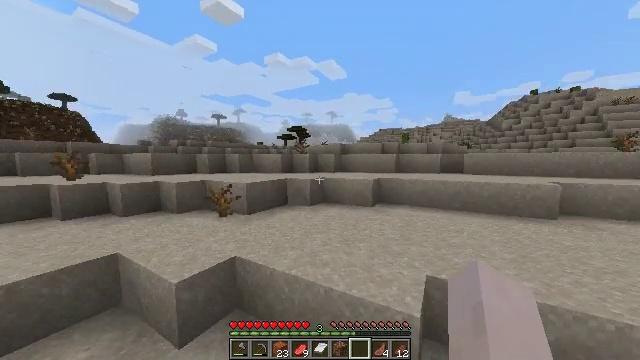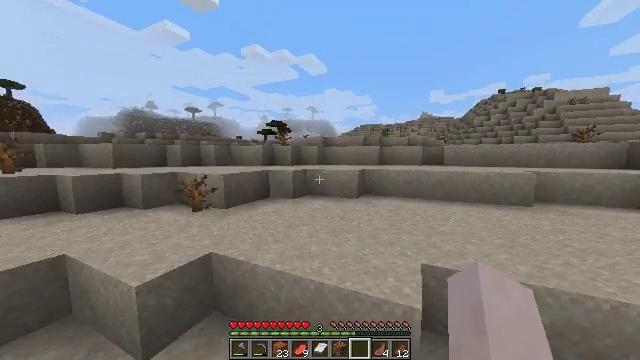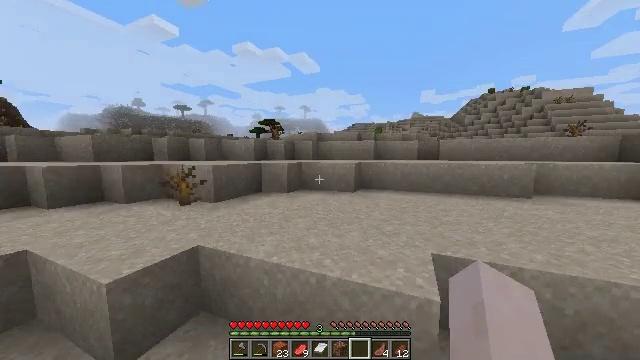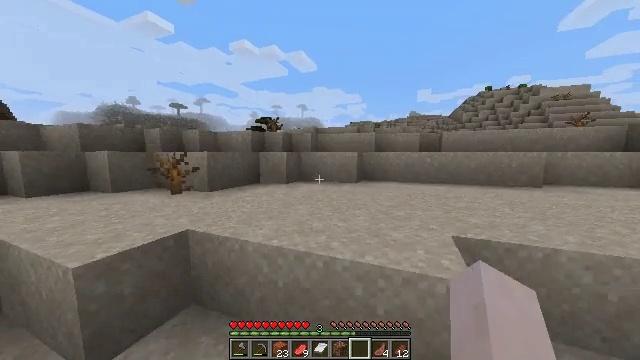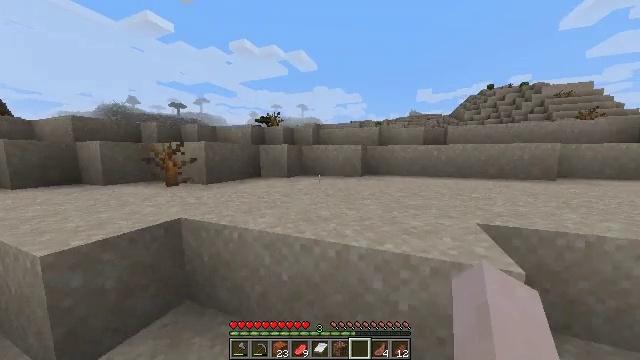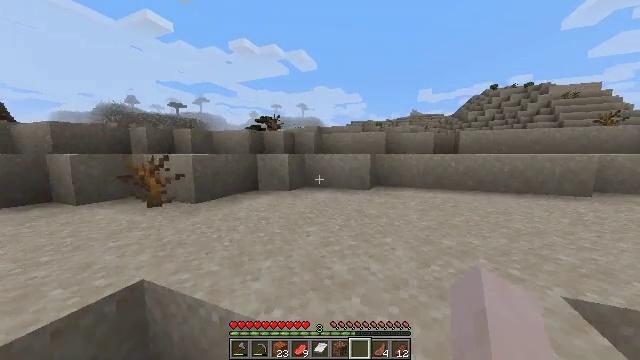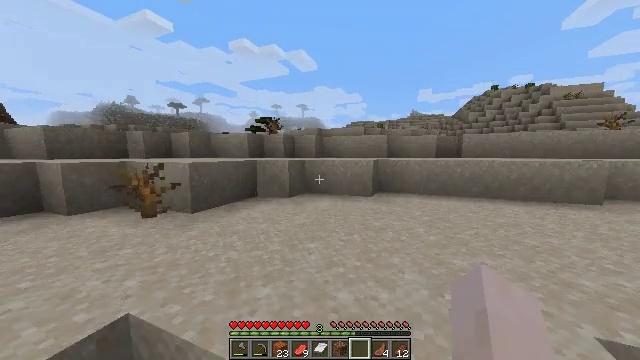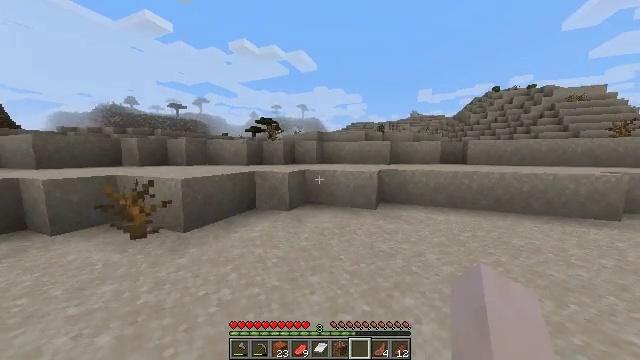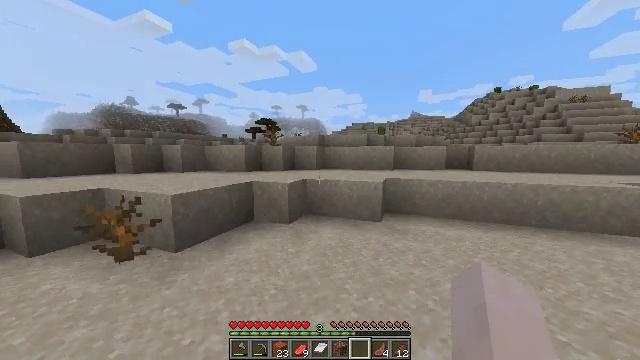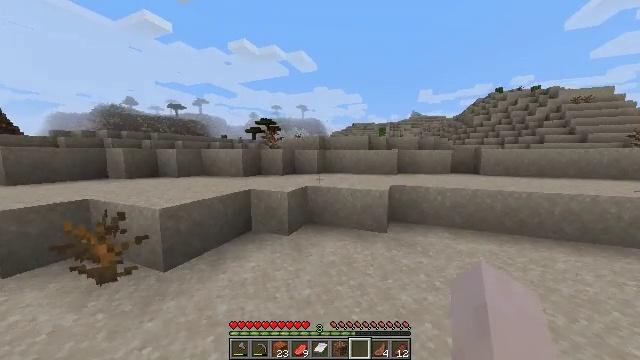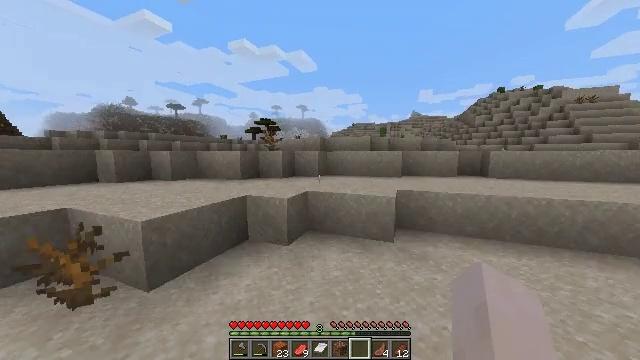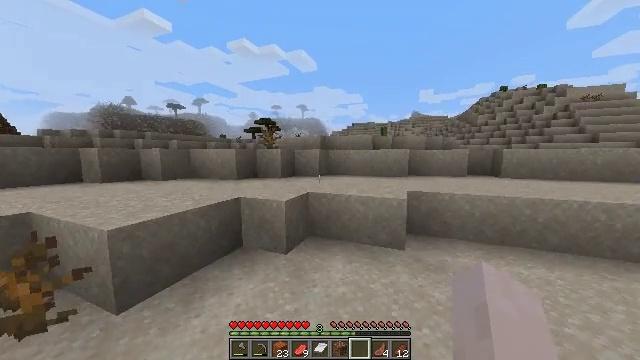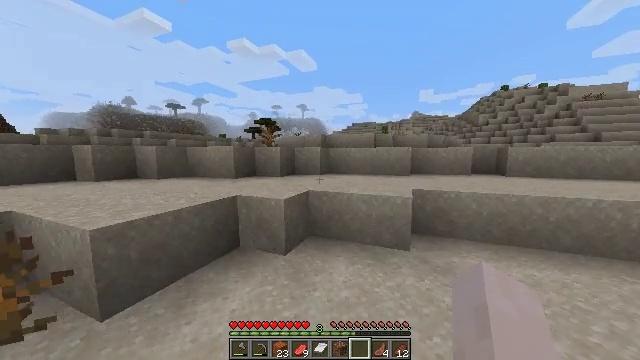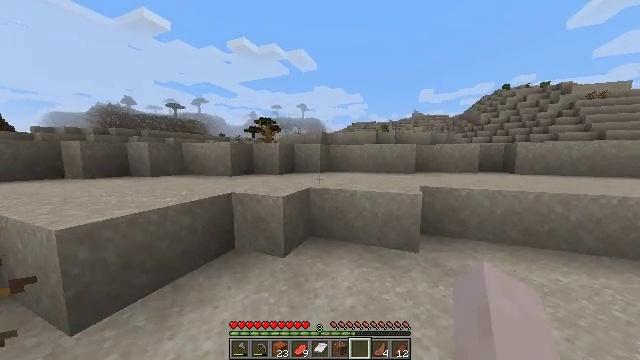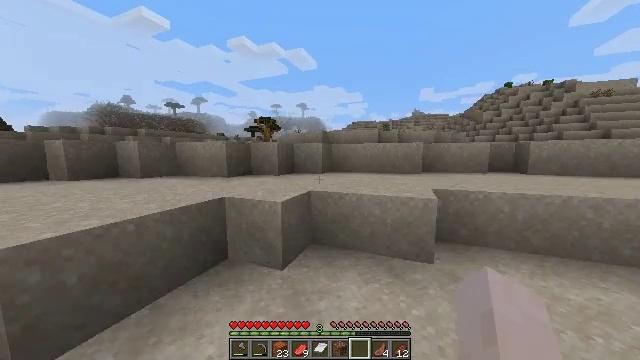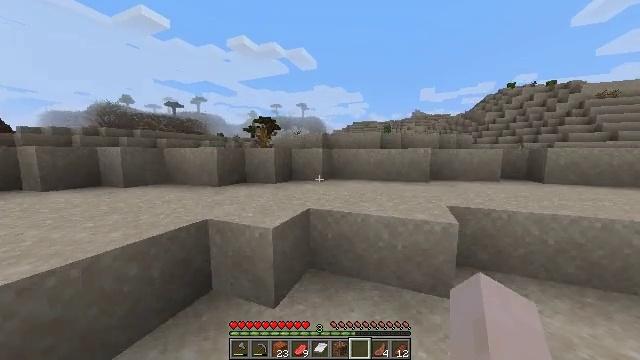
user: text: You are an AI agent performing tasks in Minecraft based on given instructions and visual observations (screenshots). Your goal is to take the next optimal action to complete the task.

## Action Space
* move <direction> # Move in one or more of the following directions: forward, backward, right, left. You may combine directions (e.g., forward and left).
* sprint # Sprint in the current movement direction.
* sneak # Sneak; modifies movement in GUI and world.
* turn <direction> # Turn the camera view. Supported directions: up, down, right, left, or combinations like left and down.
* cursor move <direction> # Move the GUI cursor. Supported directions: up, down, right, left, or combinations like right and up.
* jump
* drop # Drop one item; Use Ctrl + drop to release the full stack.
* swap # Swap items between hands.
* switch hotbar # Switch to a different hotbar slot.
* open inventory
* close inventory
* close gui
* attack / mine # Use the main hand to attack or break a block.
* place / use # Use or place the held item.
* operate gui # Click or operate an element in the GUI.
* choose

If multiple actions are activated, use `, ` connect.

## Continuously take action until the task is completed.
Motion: motion action
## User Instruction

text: Left click to mine the dead bush.
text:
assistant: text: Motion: move forward, sprint, turn right and down, jump
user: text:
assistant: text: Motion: move forward, sprint, turn right, jump
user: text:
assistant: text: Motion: move forward, sprint, jump
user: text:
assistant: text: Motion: move forward, sprint, jump
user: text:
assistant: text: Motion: move forward, sprint, jump
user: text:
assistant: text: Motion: move forward, sprint, jump
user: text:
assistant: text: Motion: move forward, sprint, jump
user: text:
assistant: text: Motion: move forward, sprint, jump
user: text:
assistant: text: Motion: move forward, sprint, jump
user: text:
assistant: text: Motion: move forward, sprint, jump
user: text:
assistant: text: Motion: move forward, sprint, jump
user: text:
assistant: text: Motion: move forward, sprint, jump
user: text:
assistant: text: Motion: move forward, sprint, jump
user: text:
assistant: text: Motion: move forward, sprint, jump
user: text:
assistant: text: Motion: move forward, sprint, jump
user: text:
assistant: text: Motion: move forward, sprint, jump
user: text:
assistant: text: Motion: move forward, sprint, jump
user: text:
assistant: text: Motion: move forward, sprint, jump
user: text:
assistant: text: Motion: move forward, sprint, jump
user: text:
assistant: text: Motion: move forward, sprint, jump
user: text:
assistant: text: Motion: move forward, sprint, jump
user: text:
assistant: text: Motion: move forward, sprint, jump
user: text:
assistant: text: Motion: move forward, sprint, jump
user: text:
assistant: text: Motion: move forward, sprint, jump
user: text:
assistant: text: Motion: move forward, sprint, jump
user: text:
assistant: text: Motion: move forward, sprint, jump
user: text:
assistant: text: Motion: move forward, sprint, jump
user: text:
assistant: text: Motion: move forward, sprint, jump
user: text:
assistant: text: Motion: move forward, sprint, turn left, jump
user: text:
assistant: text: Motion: move forward, sprint, turn left and down, jump